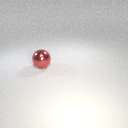
large red metal sphere